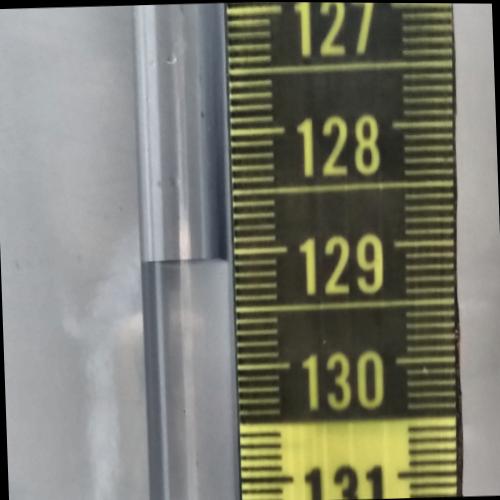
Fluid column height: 129.1 cm